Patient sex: M
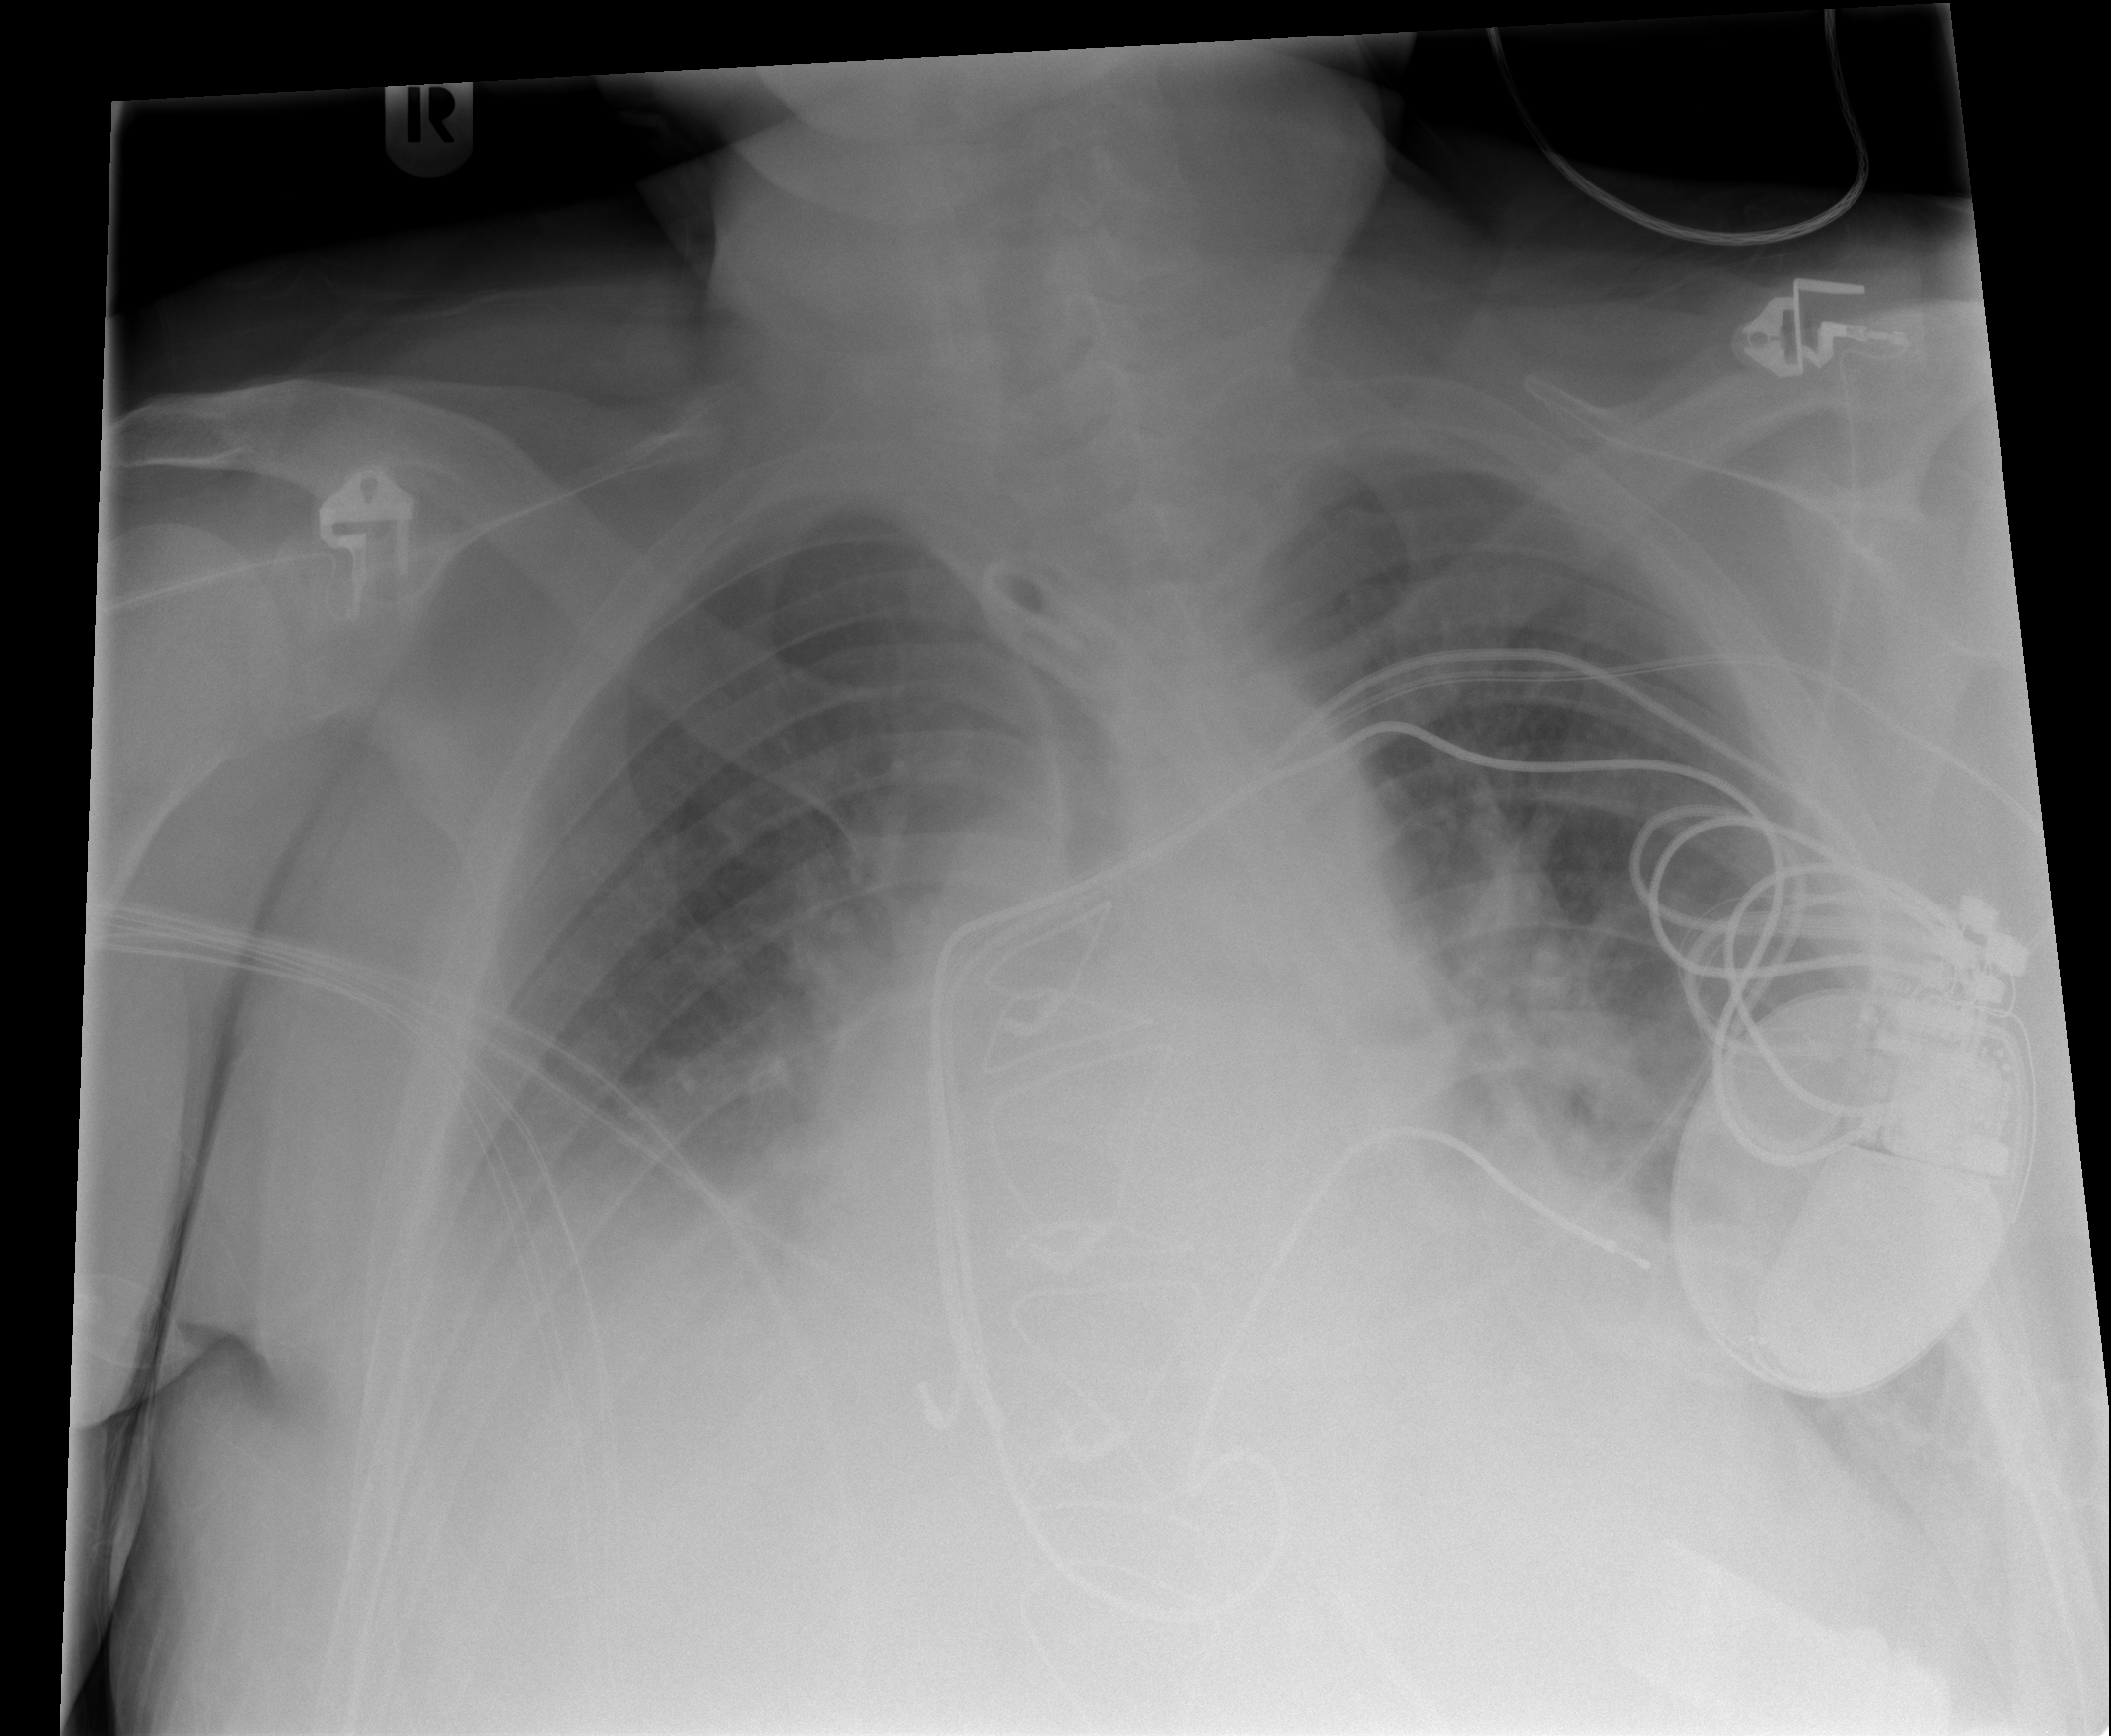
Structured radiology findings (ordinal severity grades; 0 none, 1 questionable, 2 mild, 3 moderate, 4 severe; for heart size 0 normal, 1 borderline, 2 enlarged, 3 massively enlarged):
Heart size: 2
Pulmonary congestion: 2
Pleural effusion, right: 3
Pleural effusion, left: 2
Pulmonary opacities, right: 2
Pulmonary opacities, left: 2
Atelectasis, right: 2
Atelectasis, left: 2